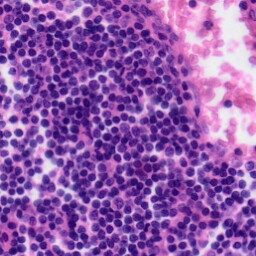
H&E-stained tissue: Tonsil